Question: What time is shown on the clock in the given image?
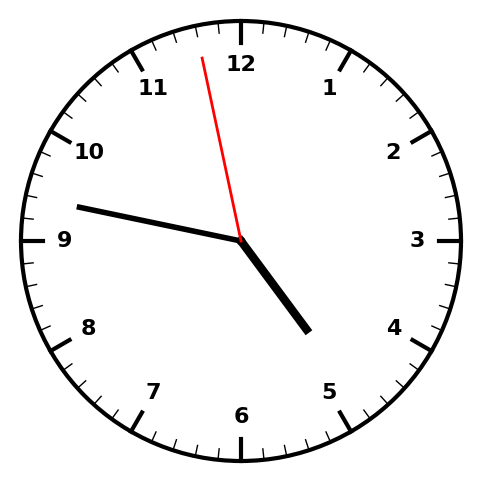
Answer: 04:46:58